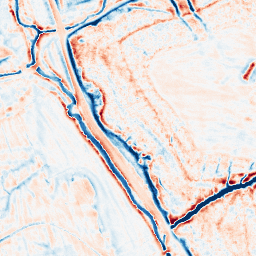
Category: edge_preserving
Decomposition family: bilateral
Decomposition parameters: d: 15
sigma_color: 100
sigma_space: 75
Upsampling method: regularized
Upsampling parameters: scale: 2
lambda_reg: 0.01
Upsampling scale: 2